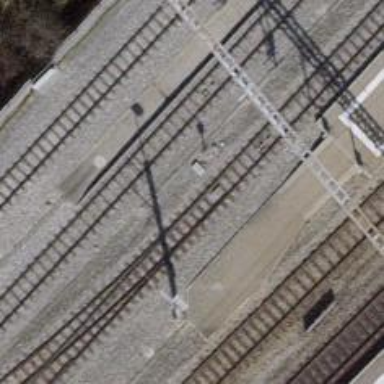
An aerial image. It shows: Narrow gauge railway with electrified contact lines.